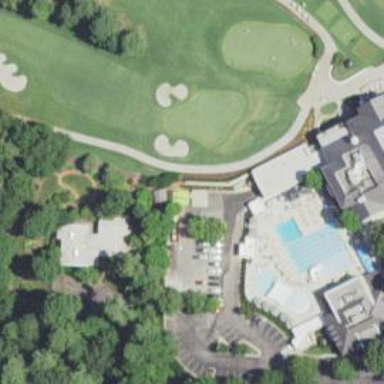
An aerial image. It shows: Pathway for golfing.